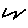
Label: zigzag